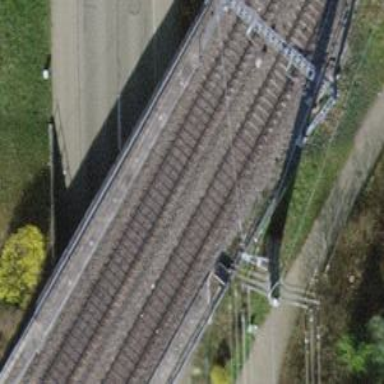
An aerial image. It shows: Railway bridge with electrified tracks and single rail.